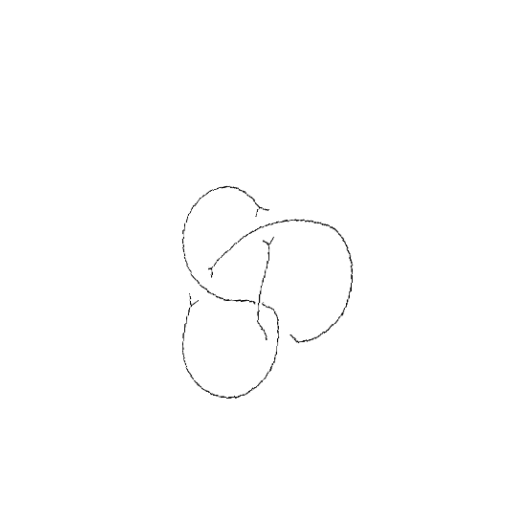
Crossing number: 4